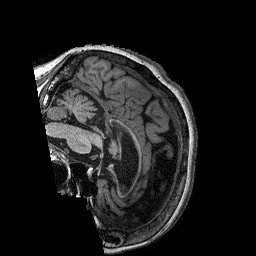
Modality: T1w
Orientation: sagittal
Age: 67
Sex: female
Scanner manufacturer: siemens
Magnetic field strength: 3 T
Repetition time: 2.3 s
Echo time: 0.00296 s